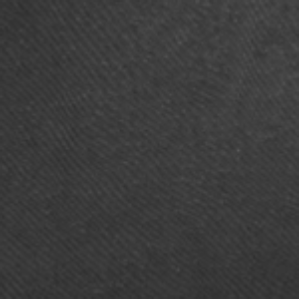
Label: frost